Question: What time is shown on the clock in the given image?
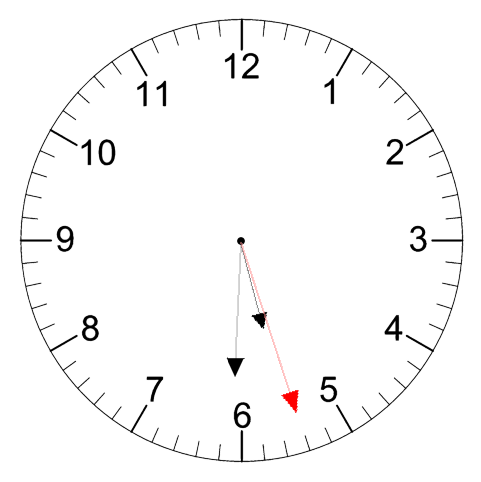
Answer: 05:30:27